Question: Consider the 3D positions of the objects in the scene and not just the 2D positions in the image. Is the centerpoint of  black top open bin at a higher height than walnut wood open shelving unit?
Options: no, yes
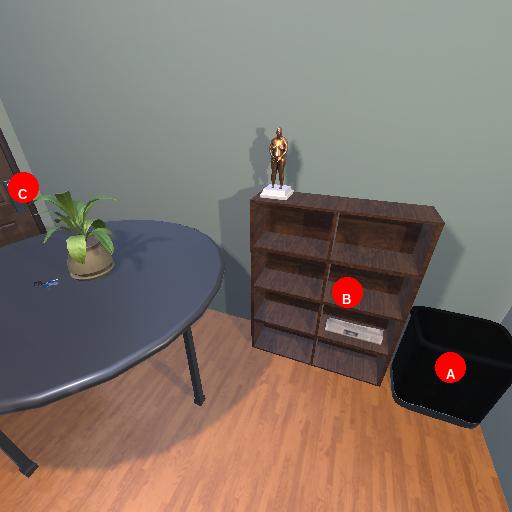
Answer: no